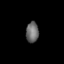
Tissue: lung
Cell type: Endothelial cells
Senescence score: 0.204
Nuclear area (px): 254
Mean DAPI intensity: 106.24